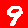
Digit: 9